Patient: sex F, age 71
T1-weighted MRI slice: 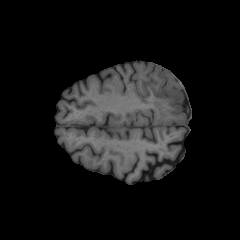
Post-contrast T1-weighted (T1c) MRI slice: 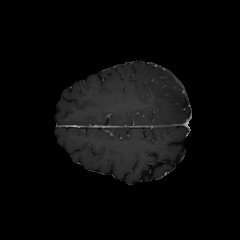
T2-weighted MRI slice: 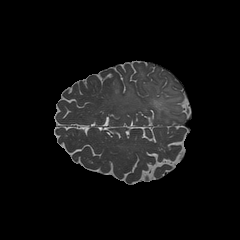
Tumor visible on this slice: yes
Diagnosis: Astrocytoma, IDH-mutant
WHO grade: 2